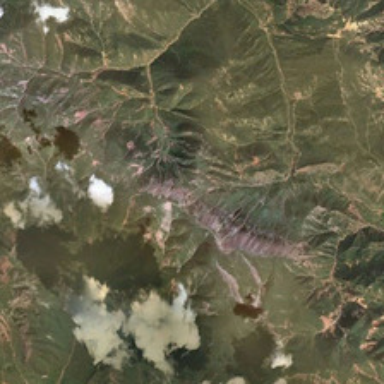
Some clouds are on top of green mountains .